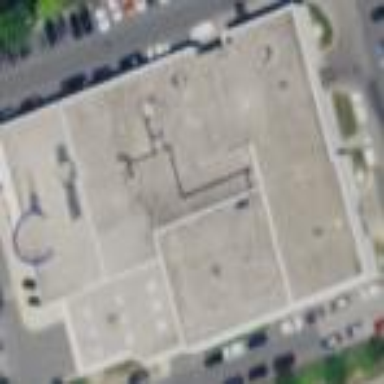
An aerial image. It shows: Car shop building.